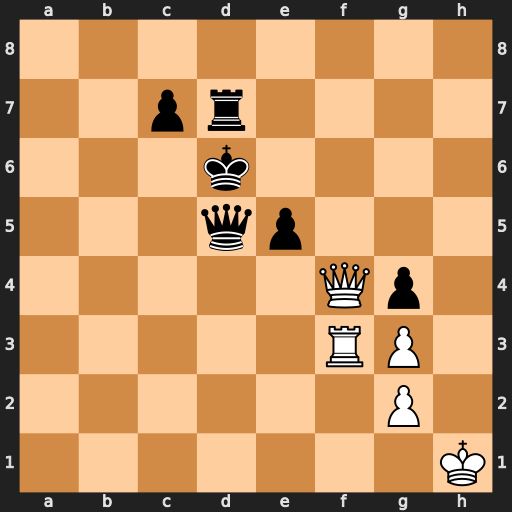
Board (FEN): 8/2pr4/3k4/3qp3/5Qp1/5RP1/6P1/7K
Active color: w
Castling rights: -
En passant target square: -
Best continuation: Qb4+ Ke6 Qxg4+